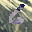
Label: 6